I will show an image sequence of human cooking. I have annotated the images with numbered circles. Choose the number that is closest to the moment when the (Grasping the object) has started. You are a five-time world champion in this game. Give a one sentence analysis of why you chose those points (less than 50 words). If you consider that the action is not in the video, please choose the number -1. Provide your answer at the end in a json file of this format: {"points": []}
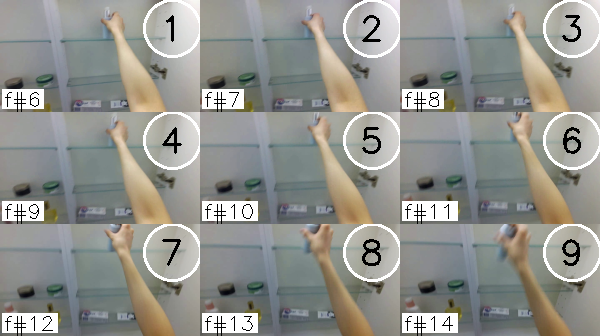
Frame 2 shows the clearest moment of hand-object contact.
{"points": [2]}